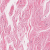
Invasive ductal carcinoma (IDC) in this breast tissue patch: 0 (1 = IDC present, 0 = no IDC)